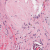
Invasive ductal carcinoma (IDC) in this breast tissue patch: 0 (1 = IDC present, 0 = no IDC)